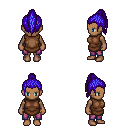
a pixel art fantasy rpg character, female body template, human, dark skin, brown tunic, magenta pants, blue long topknot hairstyle, four views (front, back, left, right), 2x2 character sprite sheet, small pixel art, hard edges, no anti-aliasing